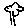
Label: tree